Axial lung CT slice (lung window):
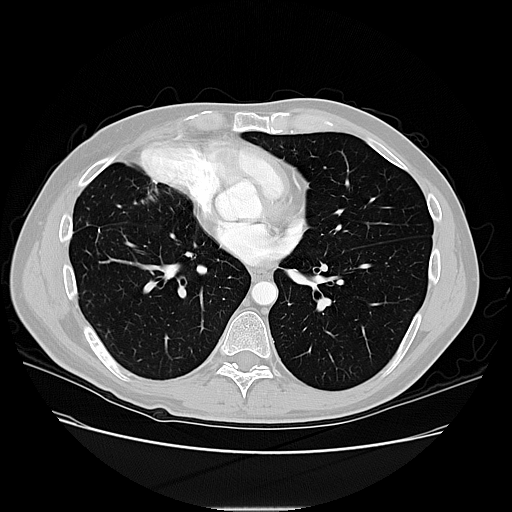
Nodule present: no